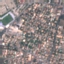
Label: Residential